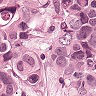
Metastatic tissue present: yes